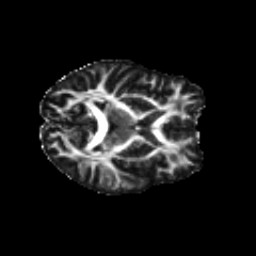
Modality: FA
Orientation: axial
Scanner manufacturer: siemens
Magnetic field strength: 3 T
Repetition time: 4.16 s
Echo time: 0.0806 s